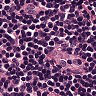
Metastatic tissue present: no